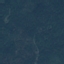
Land use / land cover: Forest